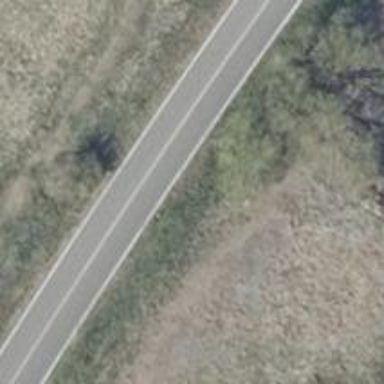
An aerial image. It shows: Secondary road with asphalt surface.